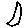
Label: moon